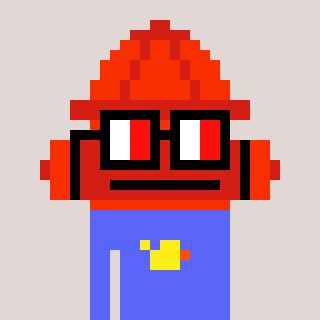
a pixel art character with square glasses with black frames and red eyes, a fire hydrant-shaped head and a purple-colored body on a warm background